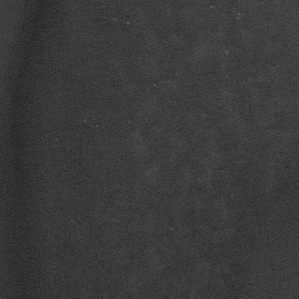
Label: frost